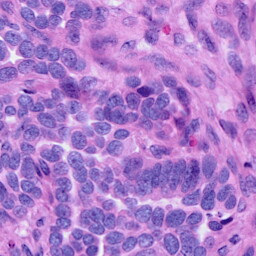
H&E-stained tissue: Ovarian